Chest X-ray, AP view. Patient: 49 years old, sex F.
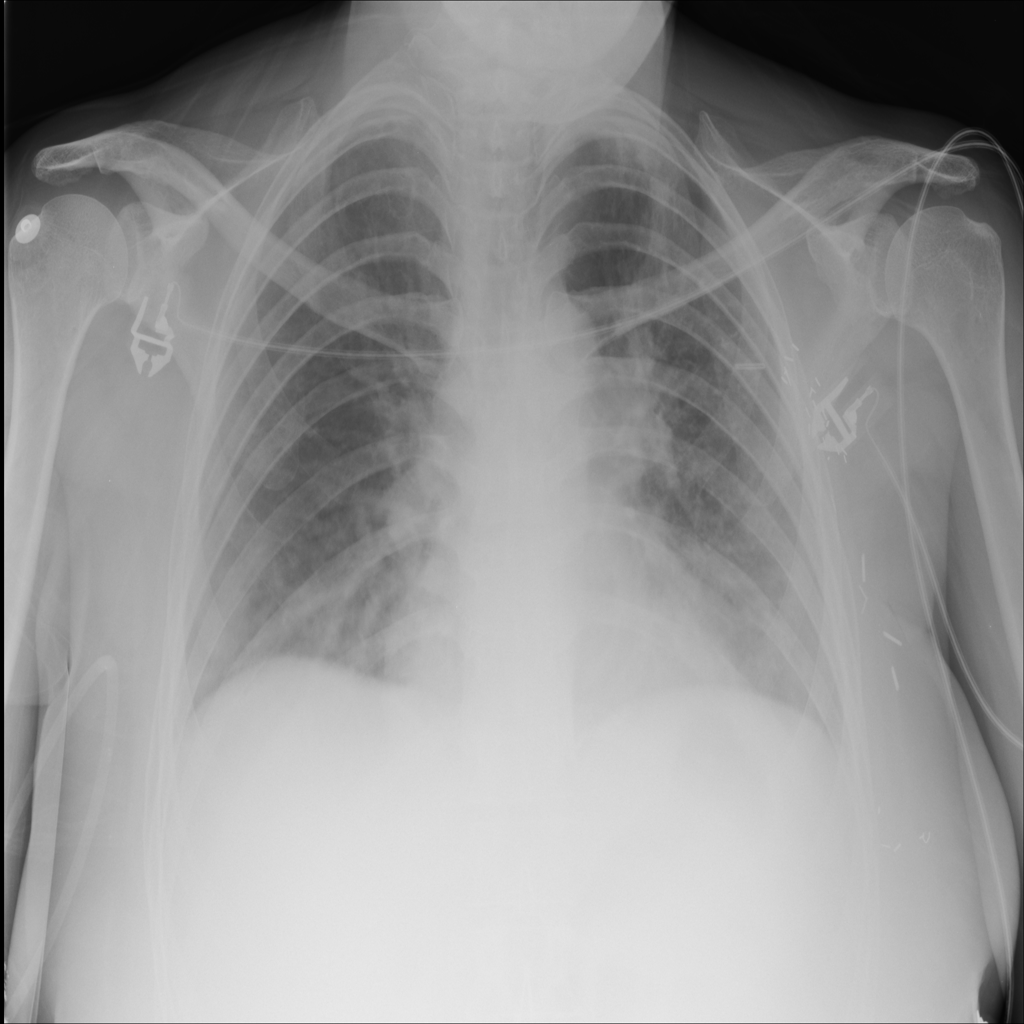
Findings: Effusion